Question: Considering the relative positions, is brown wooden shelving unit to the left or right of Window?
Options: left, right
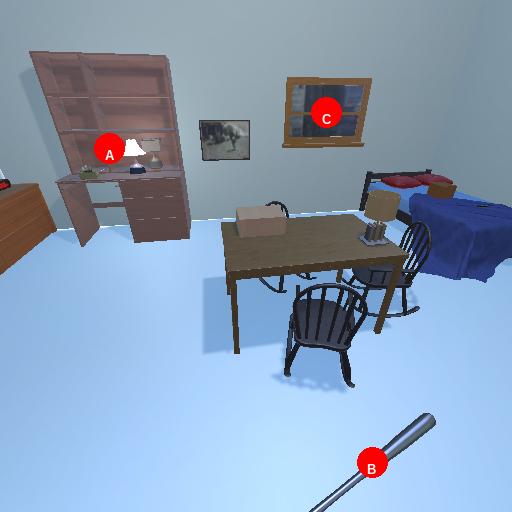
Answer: left